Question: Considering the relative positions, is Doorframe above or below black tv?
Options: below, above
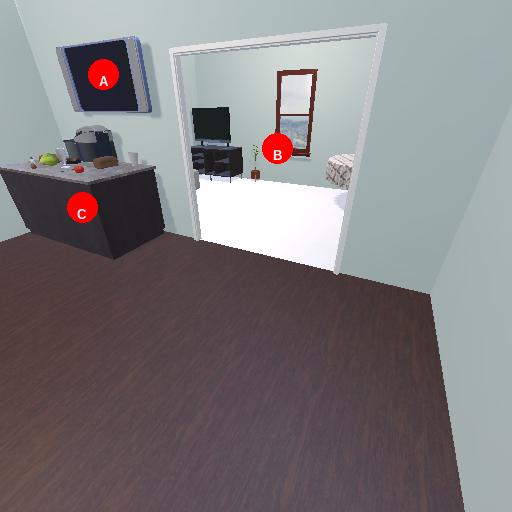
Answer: below